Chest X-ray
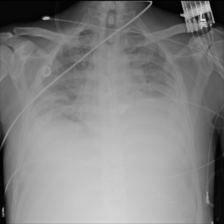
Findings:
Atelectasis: negative
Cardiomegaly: negative
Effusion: positive
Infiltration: positive
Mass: negative
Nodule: negative
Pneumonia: negative
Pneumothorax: negative
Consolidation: negative
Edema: negative
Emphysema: negative
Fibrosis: negative
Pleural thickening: negative
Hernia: negative